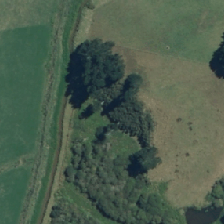
Land cover: herbaceous_freshwater_vege